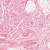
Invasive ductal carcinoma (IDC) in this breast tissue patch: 0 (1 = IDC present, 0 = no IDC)